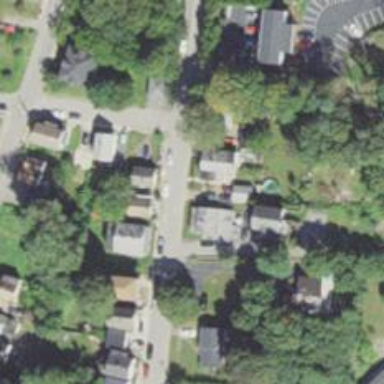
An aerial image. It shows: Residential driveway.